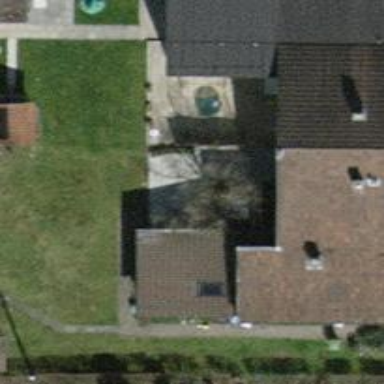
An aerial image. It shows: Building with tile roof.